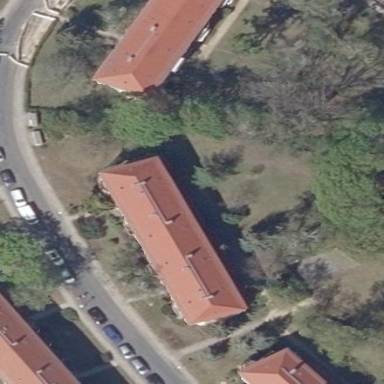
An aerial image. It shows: Historic building with apartments. The building has hipped roof made of red roof tiles.